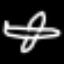
Label: airplane